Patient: sex M, age 51
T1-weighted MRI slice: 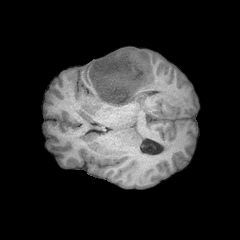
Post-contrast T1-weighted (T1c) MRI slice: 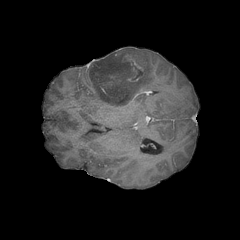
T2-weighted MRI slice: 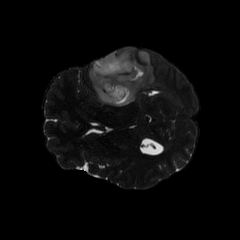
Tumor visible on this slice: yes
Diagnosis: Astrocytoma, IDH-mutant
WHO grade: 4